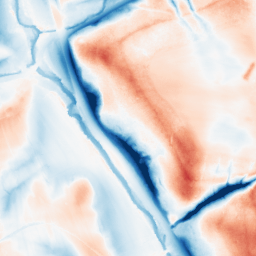
Category: classical
Decomposition family: gaussian_anisotropic
Decomposition parameters: sigma_x: 20
sigma_y: 10
Upsampling method: bicubic_16x
Upsampling parameters: scale: 16
Upsampling scale: 16